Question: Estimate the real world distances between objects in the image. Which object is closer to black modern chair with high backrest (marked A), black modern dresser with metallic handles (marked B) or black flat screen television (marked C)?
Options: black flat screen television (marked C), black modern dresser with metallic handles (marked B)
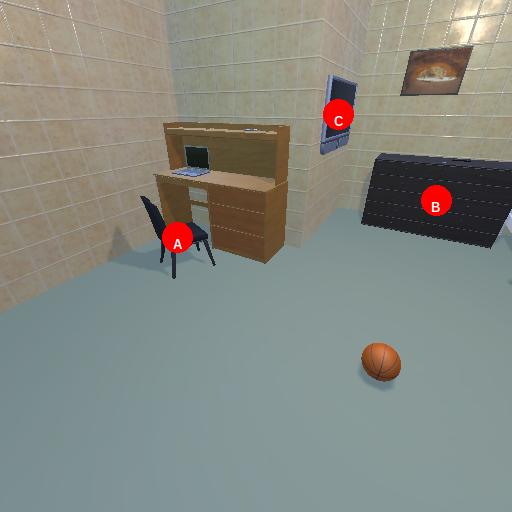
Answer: black flat screen television (marked C)